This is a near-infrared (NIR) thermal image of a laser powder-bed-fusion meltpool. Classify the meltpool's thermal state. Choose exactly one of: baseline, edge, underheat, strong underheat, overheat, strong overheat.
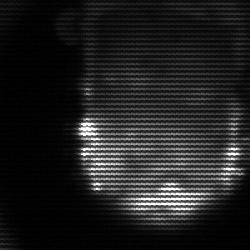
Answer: baseline